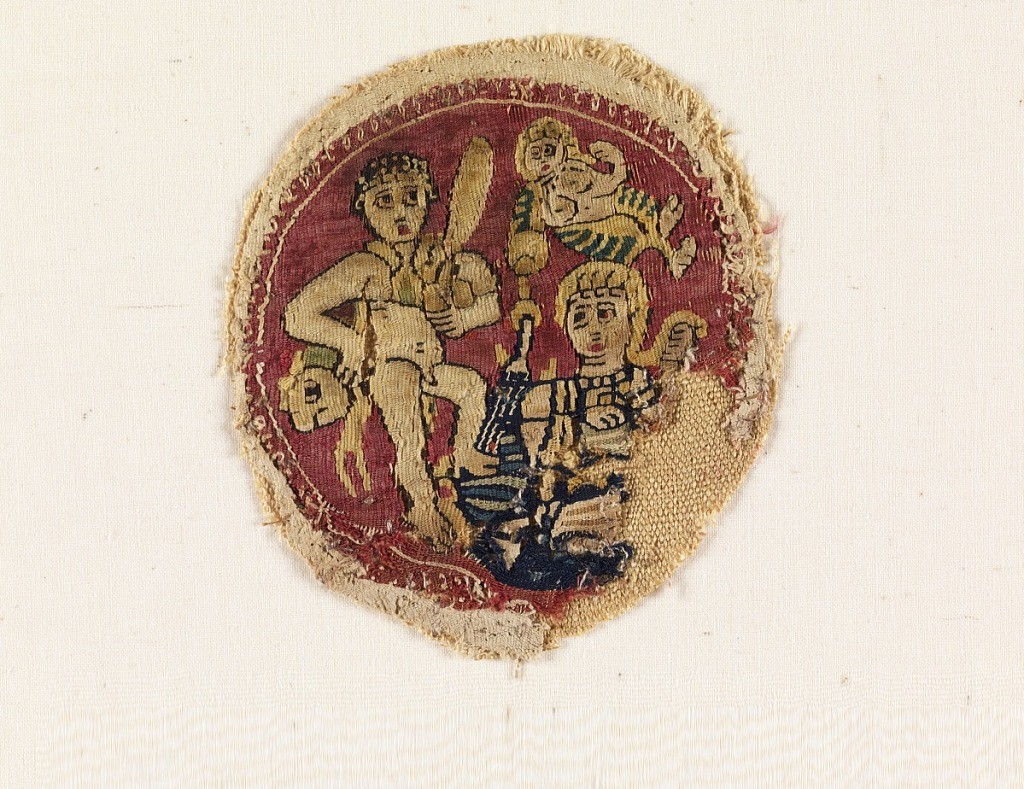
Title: Medallion
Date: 4th–5th century
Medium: S-spun, Z-twist linen. Wefts: Z-spun linen, Z-spun wool, S-spun wool. Technique: slit tapestry with supplementary weft wrapping.
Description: Roundel depicting Herculas wearing lion skin and carrying a club with Victory in the sky. Seated figure at the lower right is incomplete.